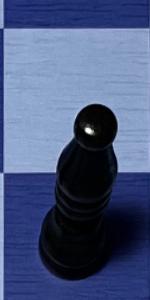
Label: Bishop_Black